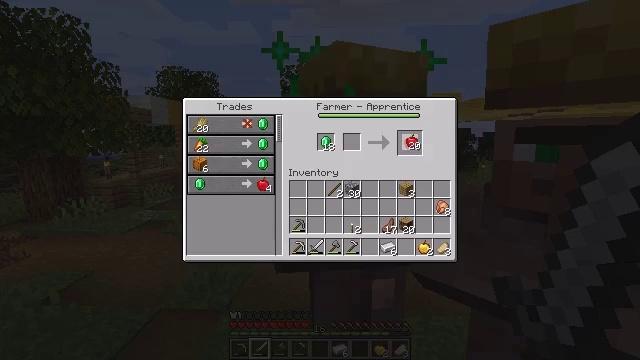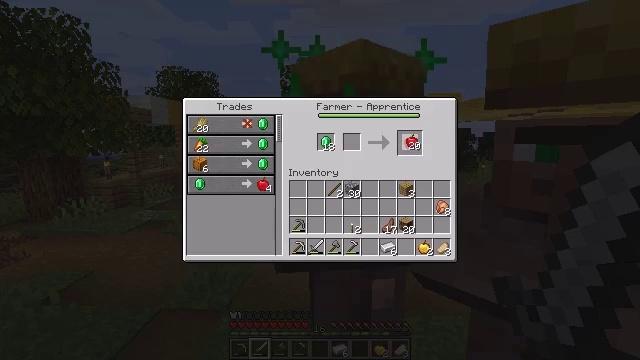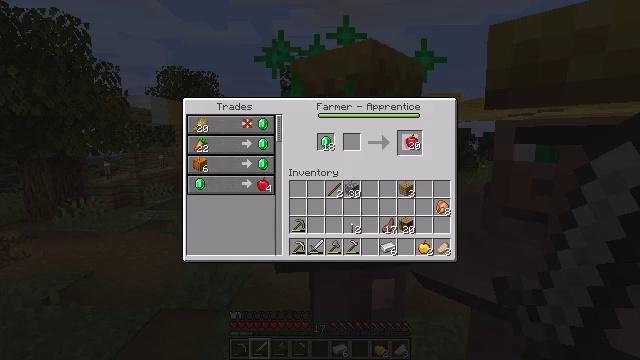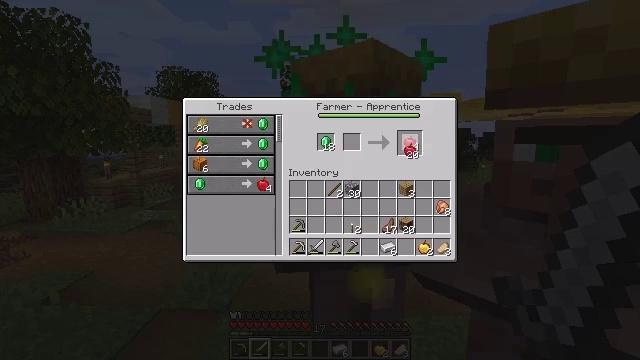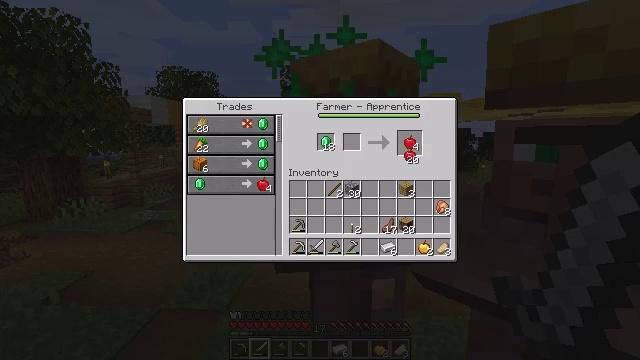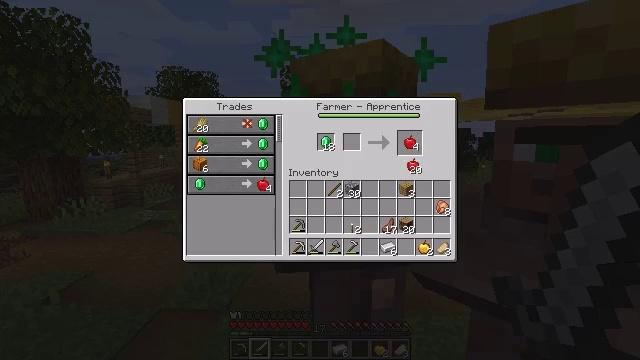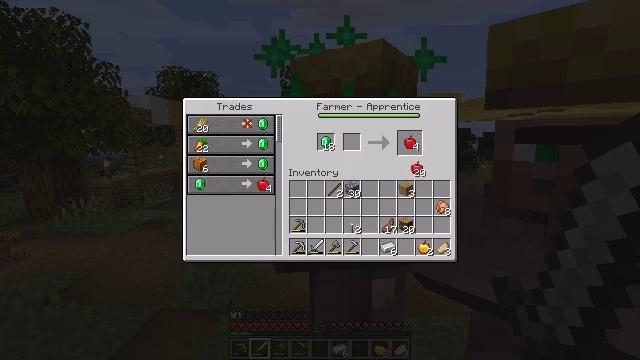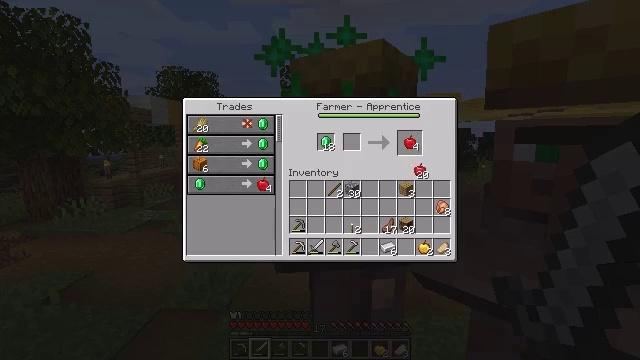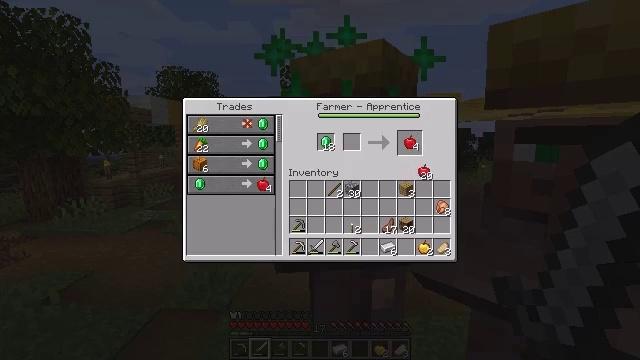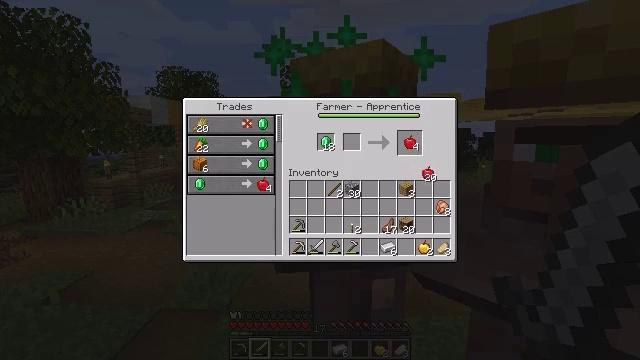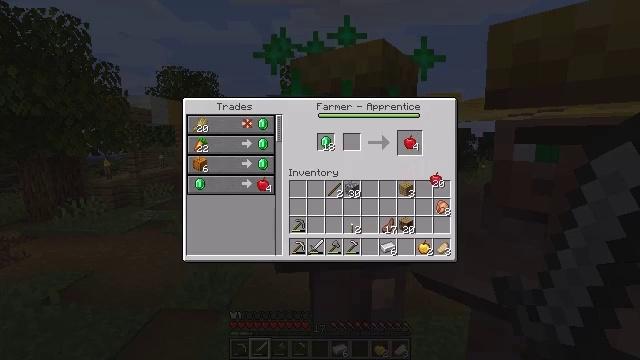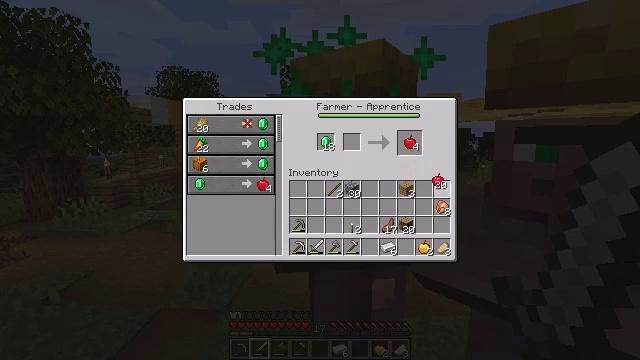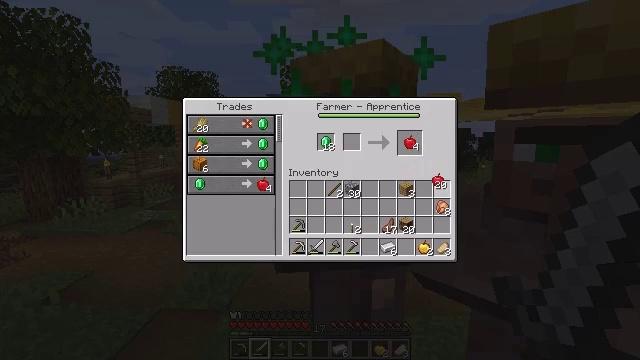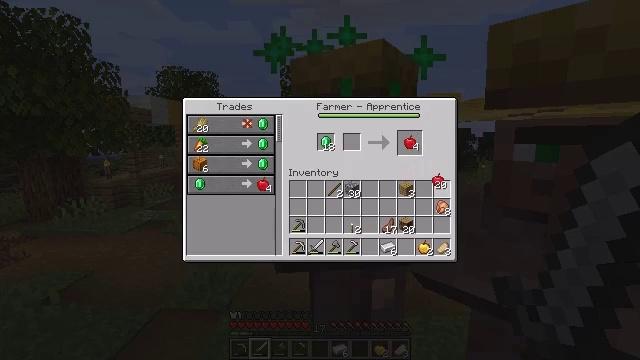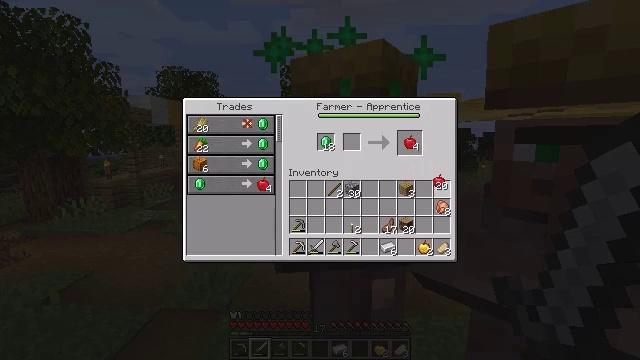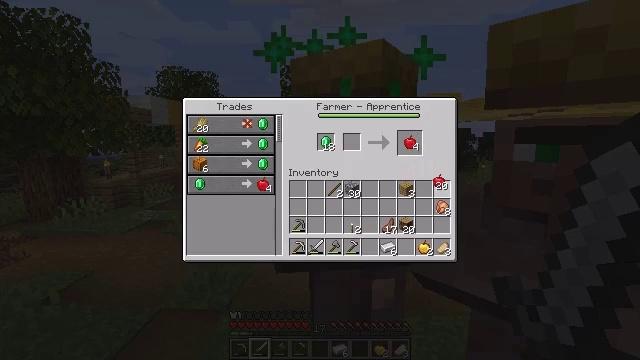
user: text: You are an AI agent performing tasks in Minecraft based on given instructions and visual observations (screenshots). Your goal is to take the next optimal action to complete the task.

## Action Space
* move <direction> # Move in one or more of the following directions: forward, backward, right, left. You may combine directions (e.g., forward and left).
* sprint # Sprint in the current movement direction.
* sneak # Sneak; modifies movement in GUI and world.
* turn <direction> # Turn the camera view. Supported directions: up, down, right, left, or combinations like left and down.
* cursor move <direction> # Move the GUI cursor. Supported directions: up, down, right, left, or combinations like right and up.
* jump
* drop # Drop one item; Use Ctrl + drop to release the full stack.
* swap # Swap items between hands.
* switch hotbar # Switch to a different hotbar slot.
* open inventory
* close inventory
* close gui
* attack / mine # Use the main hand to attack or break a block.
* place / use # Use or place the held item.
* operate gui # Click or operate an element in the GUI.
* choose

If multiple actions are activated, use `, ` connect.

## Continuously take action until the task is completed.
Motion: motion action
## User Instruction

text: Make a cookie in the crafting table.
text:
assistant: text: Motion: open gui
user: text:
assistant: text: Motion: no_op
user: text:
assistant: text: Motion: cursor move down
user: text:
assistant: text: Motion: no_op
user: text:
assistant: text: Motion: cursor move down
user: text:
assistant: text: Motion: no_op
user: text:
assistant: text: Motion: no_op
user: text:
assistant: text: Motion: no_op
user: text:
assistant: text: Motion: no_op
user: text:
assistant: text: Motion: cursor move right
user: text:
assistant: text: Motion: no_op
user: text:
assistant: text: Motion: no_op
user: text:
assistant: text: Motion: no_op
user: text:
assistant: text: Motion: no_op
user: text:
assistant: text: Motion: operate gui
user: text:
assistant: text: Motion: operate gui
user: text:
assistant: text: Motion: operate gui
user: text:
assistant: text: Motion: no_op
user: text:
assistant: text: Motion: no_op
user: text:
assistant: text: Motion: no_op
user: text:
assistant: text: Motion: no_op
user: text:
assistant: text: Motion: no_op
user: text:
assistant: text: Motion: no_op
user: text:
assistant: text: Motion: no_op
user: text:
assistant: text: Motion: no_op
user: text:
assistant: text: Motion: no_op
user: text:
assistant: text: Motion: close gui
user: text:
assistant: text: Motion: no_op
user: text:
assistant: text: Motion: no_op
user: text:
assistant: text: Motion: no_op